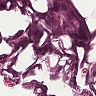
Metastatic tissue present: no